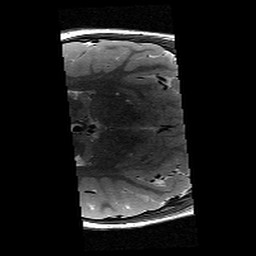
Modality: T2w
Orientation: axial
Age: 10
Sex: female
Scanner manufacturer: siemens
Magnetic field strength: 3 T
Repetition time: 9.23 s
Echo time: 0.067 s